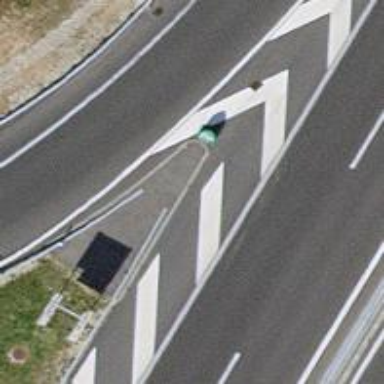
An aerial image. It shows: Block barrier.